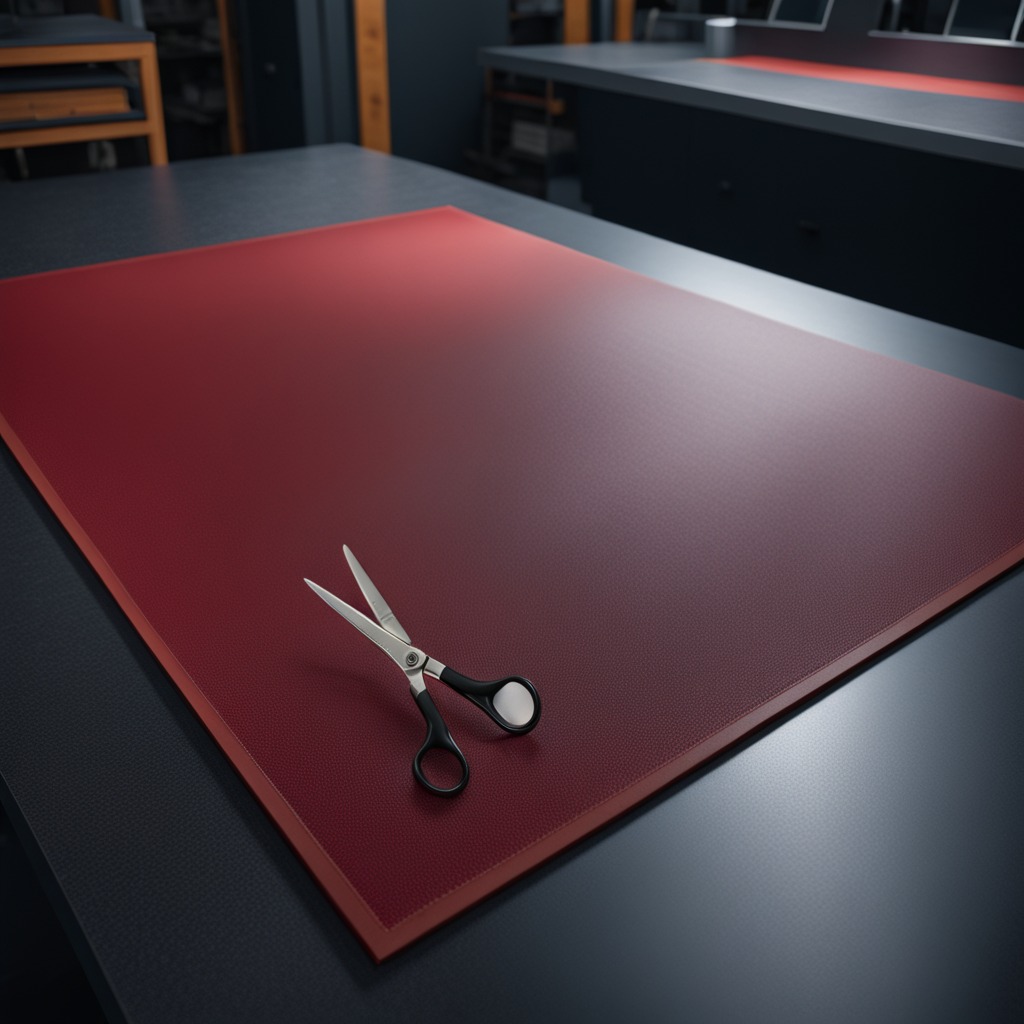
A scissor lies on the tabletop.